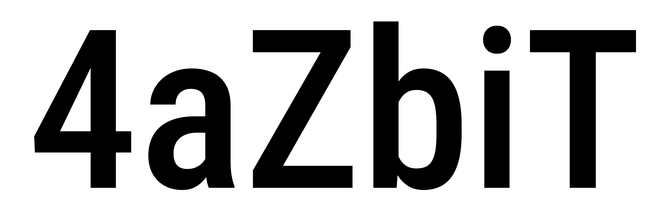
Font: Roboto_Condensed_Medium